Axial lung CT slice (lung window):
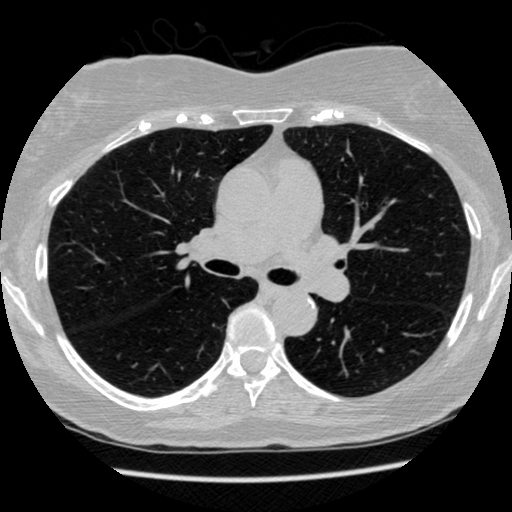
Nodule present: no